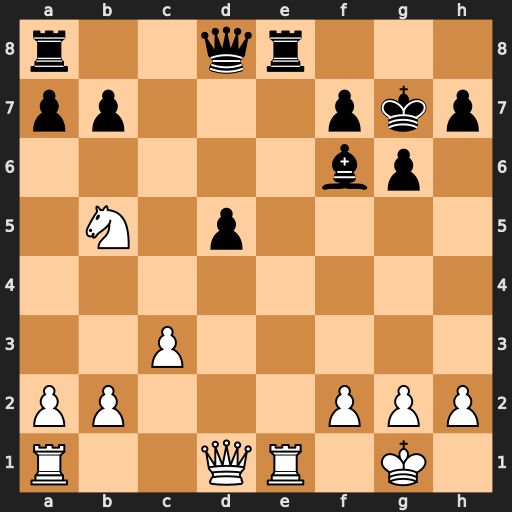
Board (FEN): r2qr3/pp3pkp/5bp1/1N1p4/8/2P5/PP3PPP/R2QR1K1
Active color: w
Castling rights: -
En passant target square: -
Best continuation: Rxe8 Qxe8 Nc7 Qc6 Nxa8